Field crop: maize
Growth stage: 2
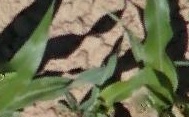
Species: maize